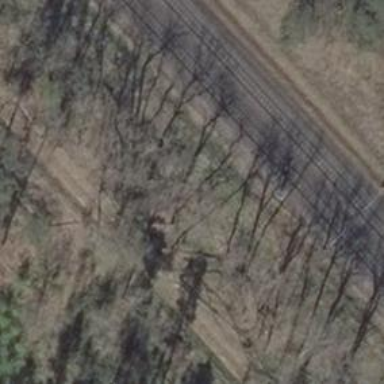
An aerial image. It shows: Railway signal.